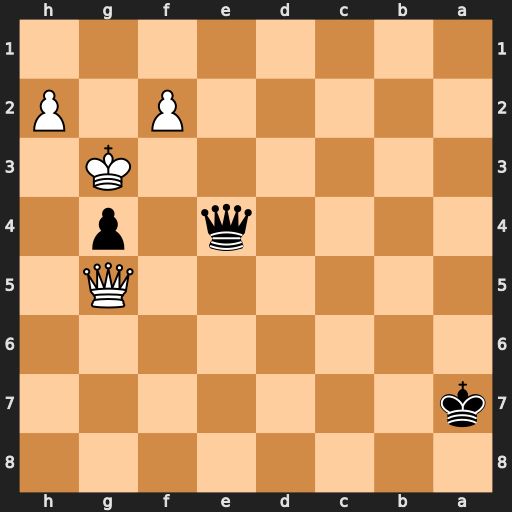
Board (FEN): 8/k7/8/6Q1/4q1p1/6K1/5P1P/8
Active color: b
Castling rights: -
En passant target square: -
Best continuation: Qf3+ Kh4 Qh3#